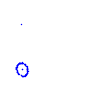
Particle: pion